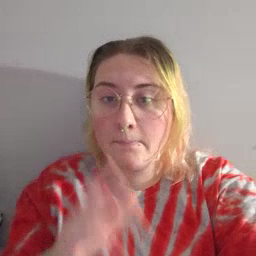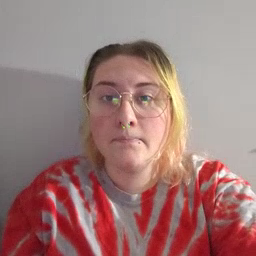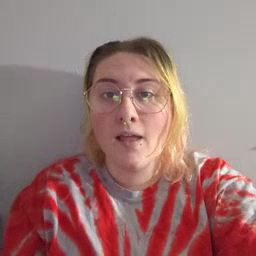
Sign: mom